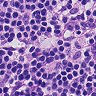
Metastatic tissue present: no